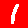
Digit: 1